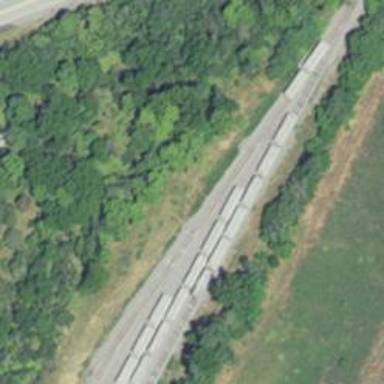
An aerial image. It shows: Railway spur service.